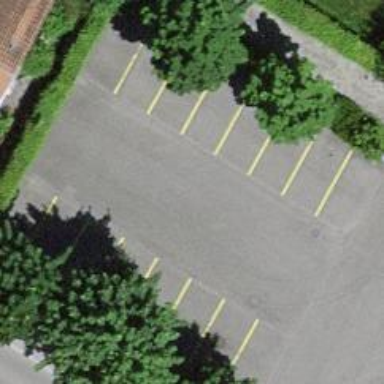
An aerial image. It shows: Parking area.